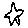
Label: star